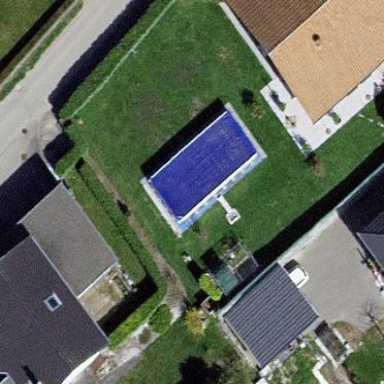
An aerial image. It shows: Outdoor swimming pool located on the land designated for leisure activities. It is above-ground swimming pool.